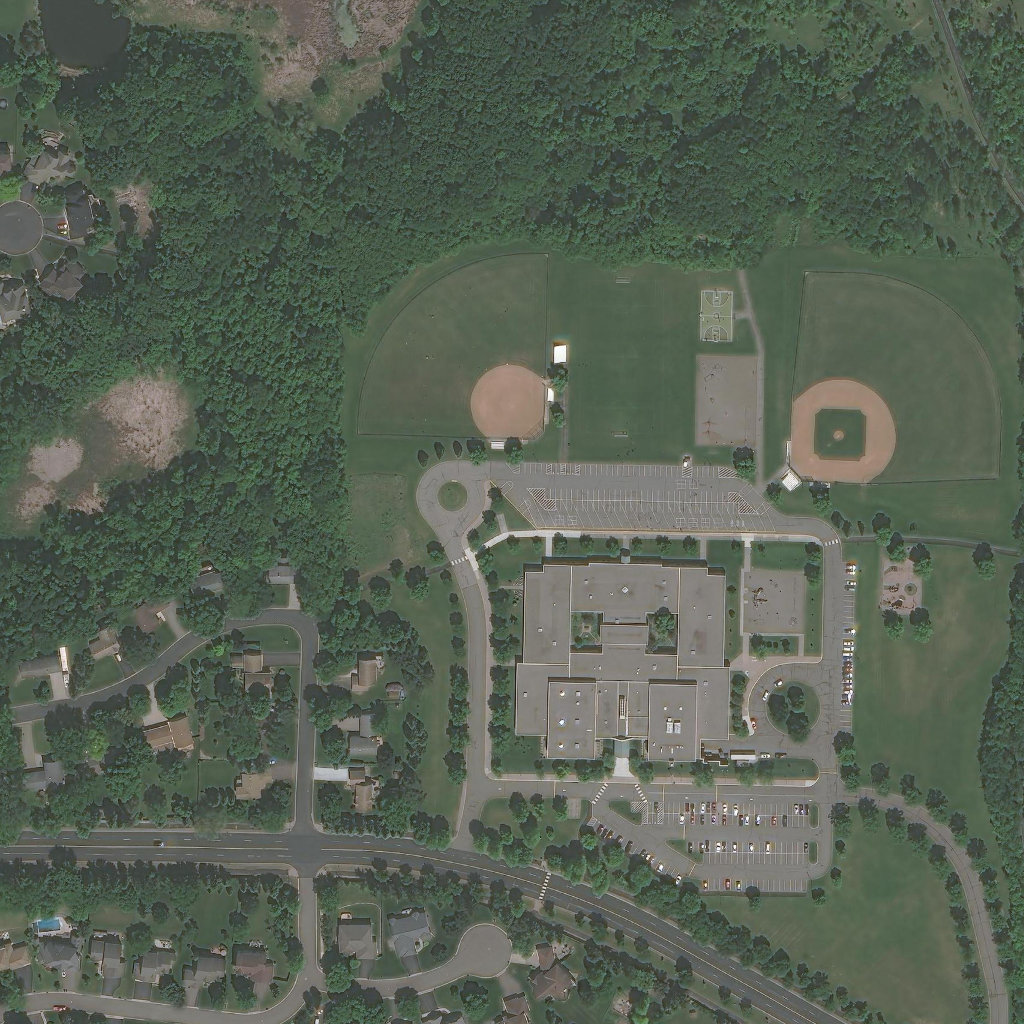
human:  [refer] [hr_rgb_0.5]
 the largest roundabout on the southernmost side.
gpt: <box>[[73, 65, 81, 72, 0]]</box>

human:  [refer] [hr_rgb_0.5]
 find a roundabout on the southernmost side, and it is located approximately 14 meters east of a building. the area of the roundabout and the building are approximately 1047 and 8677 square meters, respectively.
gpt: <box>[[73, 65, 81, 72, 0]]</box>